Question: I am confused on how to use this MySQL query as a subquery to get the successive number of the GROUP BY results. GROUP BY still has the row number of the query before GROUP BY executes, hence the row_count of 14 and 1 as shown in the image below.
'''
SET @row_count:=0;
SELECT @row_count:=@row_count+1 AS row_count,column_id, type
FROM mt_report_filters
WHERE report_id = 2
GROUP BY column_id
'''

I am trying to build it into a subquery to obtain the successive row_count 1 and 2 with this logic, but this is incorrect.
'''
SET @row_number:=0;
SELECT @row_number:=@row_number+1 AS row_number FROM t1, column_id, type
FROM(
SELECT column_id, type
FROM mt_report_filters
WHERE report_id = 2
GROUP BY column_id
AS t1)
'''
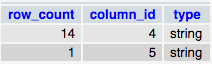
Answer: phpMyAdmin was giving me the error message: #1248 - Every derived table must have its own alias. From there I had an idea that I need the table created from the subquery to be aliased so I just added 'AS t1' at the end.
'''
SET @row_number:=0;
SELECT @row_number:=@row_number+1 AS row_number, column_id, type
FROM (
SELECT column_id, type
FROM mt_report_filters
WHERE report_id = 2
GROUP BY column_id) AS t1
'''